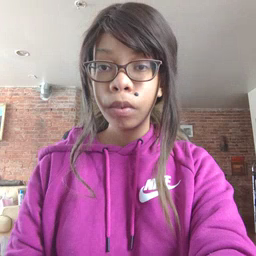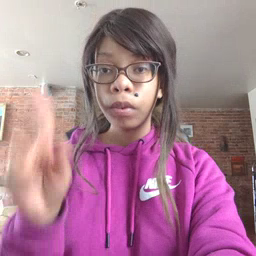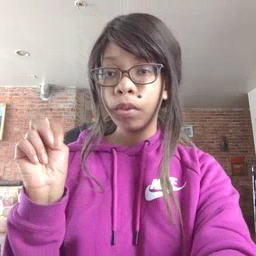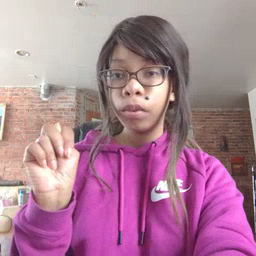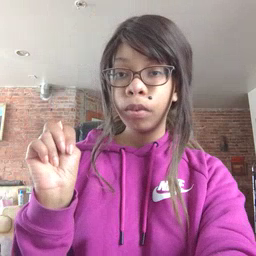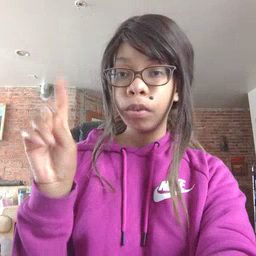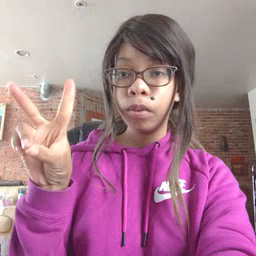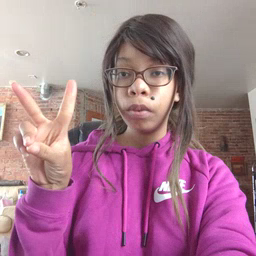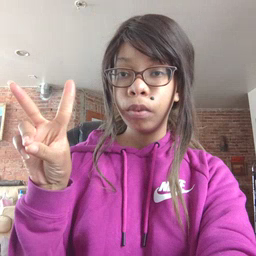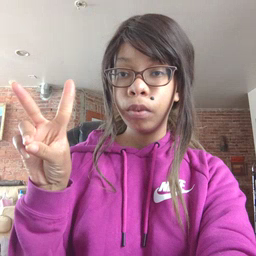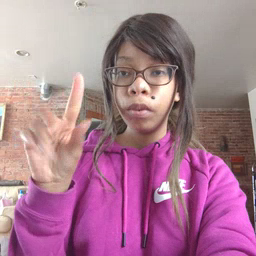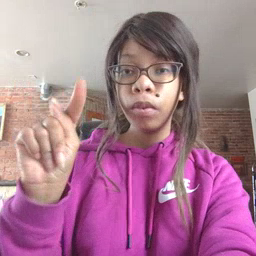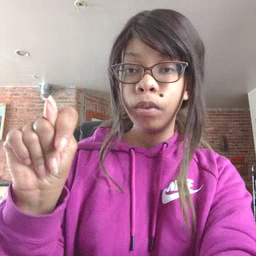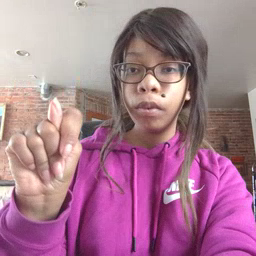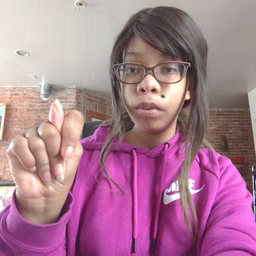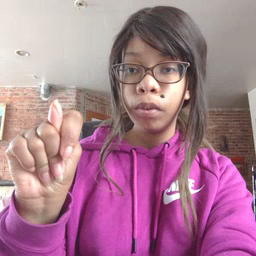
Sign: TV